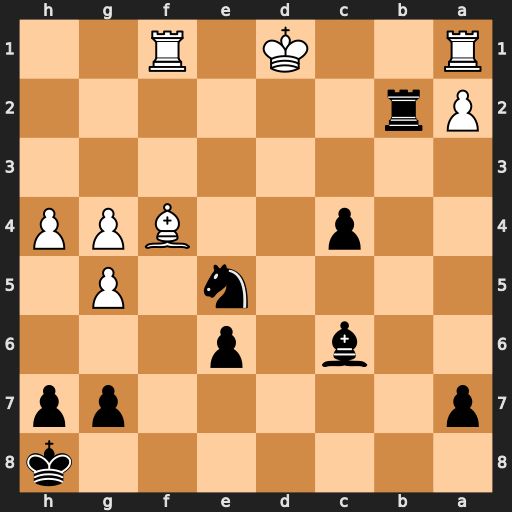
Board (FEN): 7k/p5pp/2b1p3/4n1P1/2p2BPP/8/Pr6/R2K1R2
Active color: b
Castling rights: -
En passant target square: -
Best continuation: Ba4+ Kc1 Nd3#